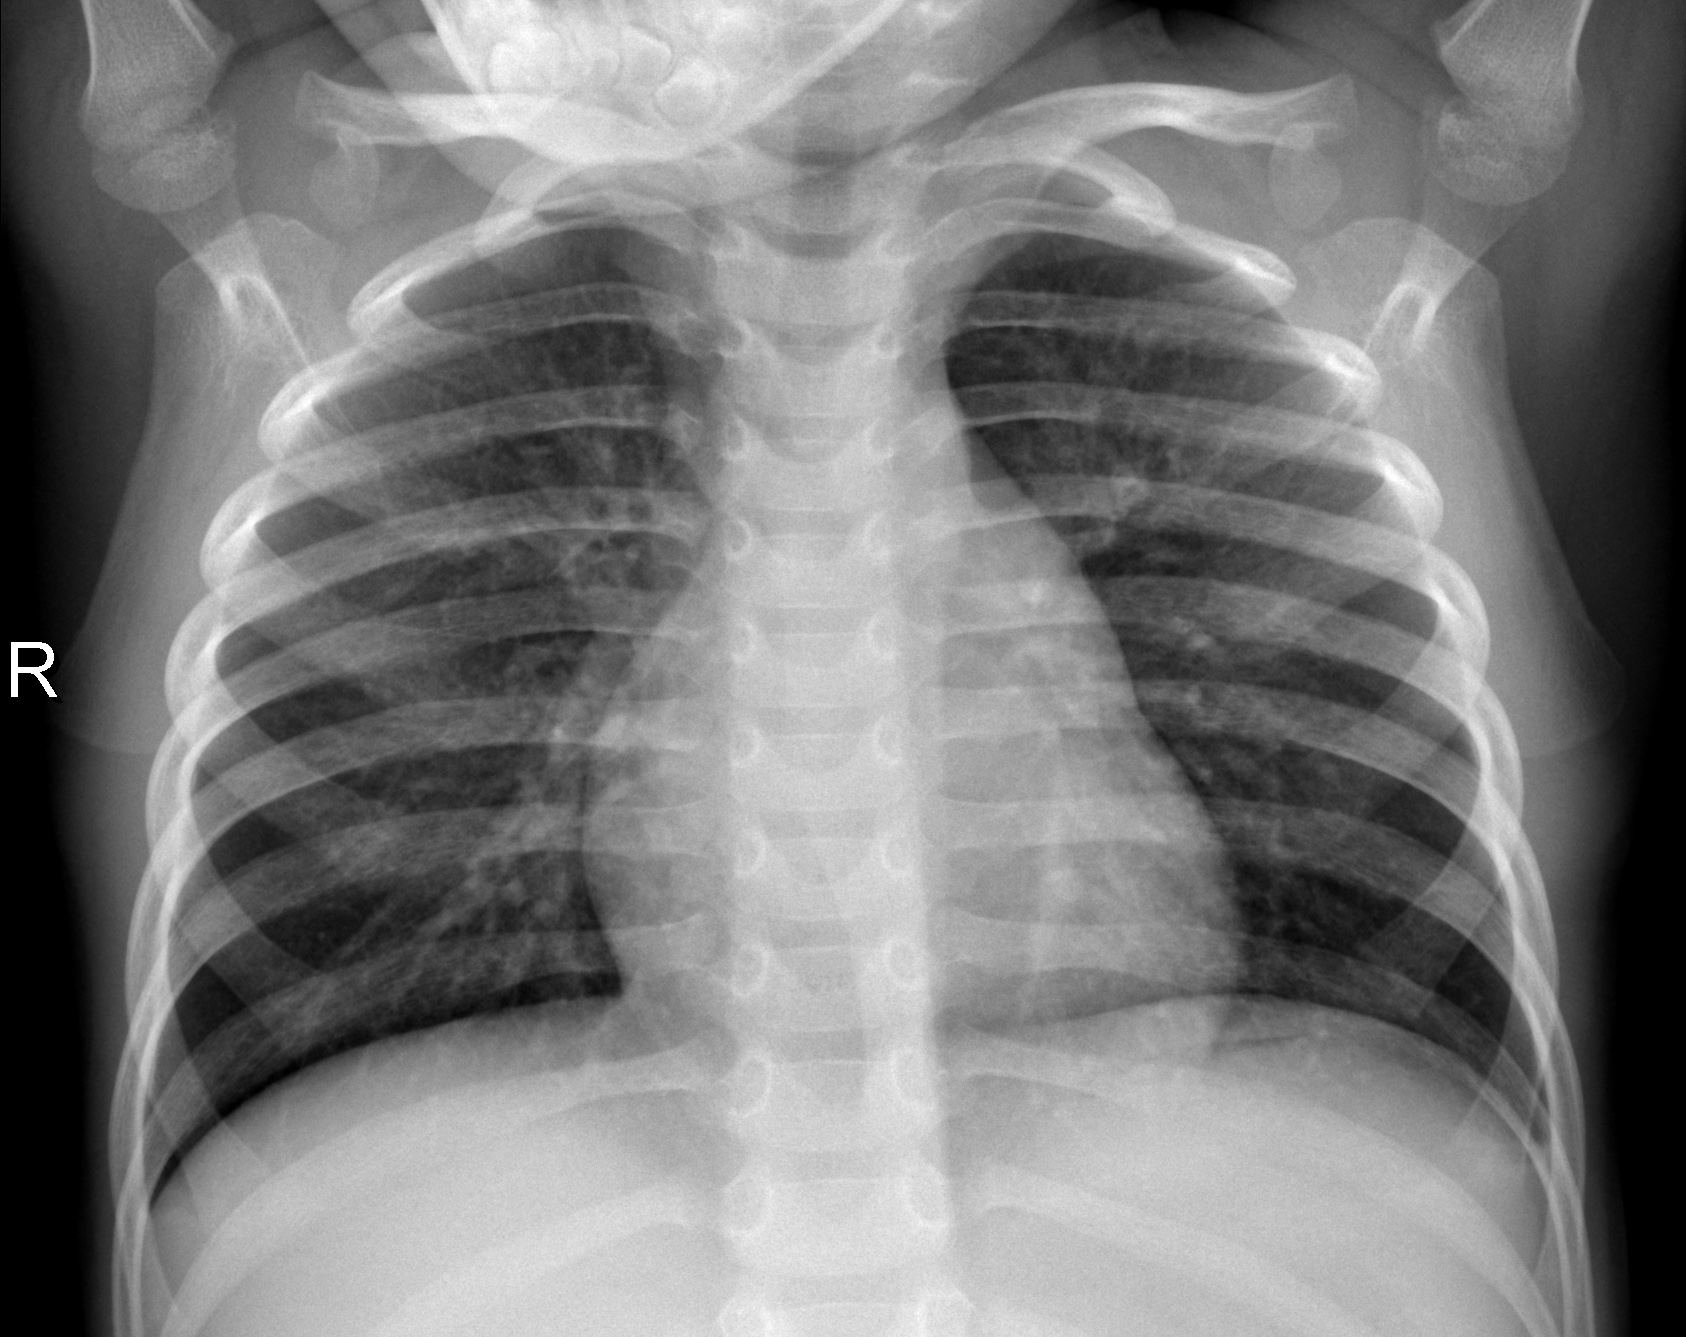
Diagnosis: NORMAL